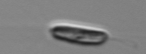
Label: Chrysochromulina